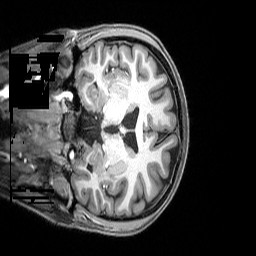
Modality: T1w
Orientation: coronal
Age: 23
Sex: female
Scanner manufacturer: siemens
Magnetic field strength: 3 T
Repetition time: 2.3 s
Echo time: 0.00291 s